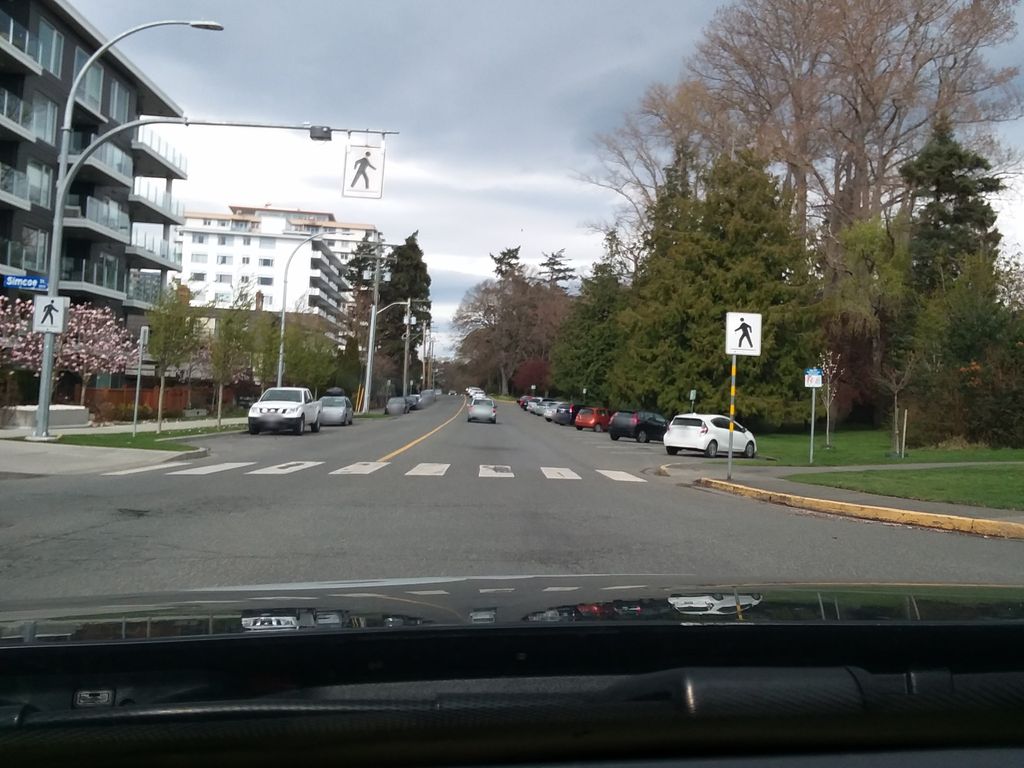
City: victoria